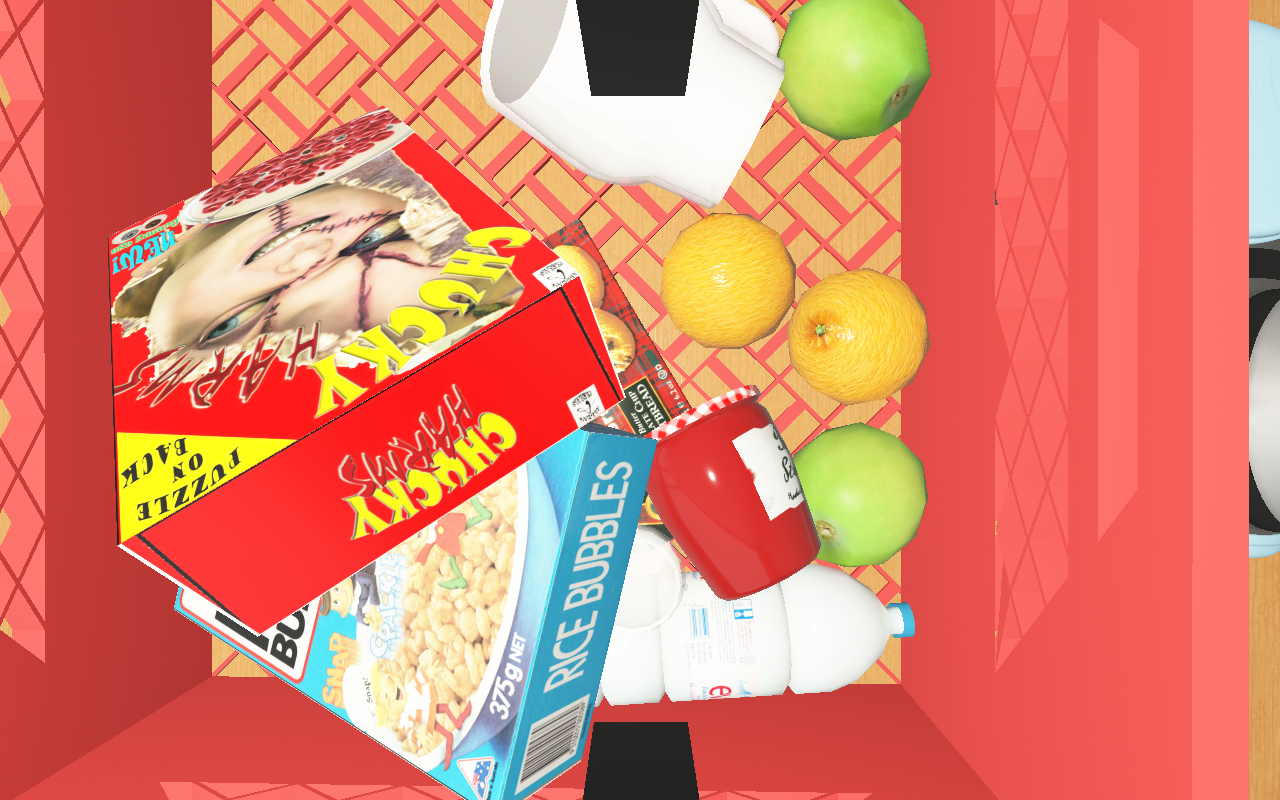
Objects in the scene:
carafe
apple
apple
orange
orange
plate
jam jar
cereal box
biscuit box